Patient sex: M
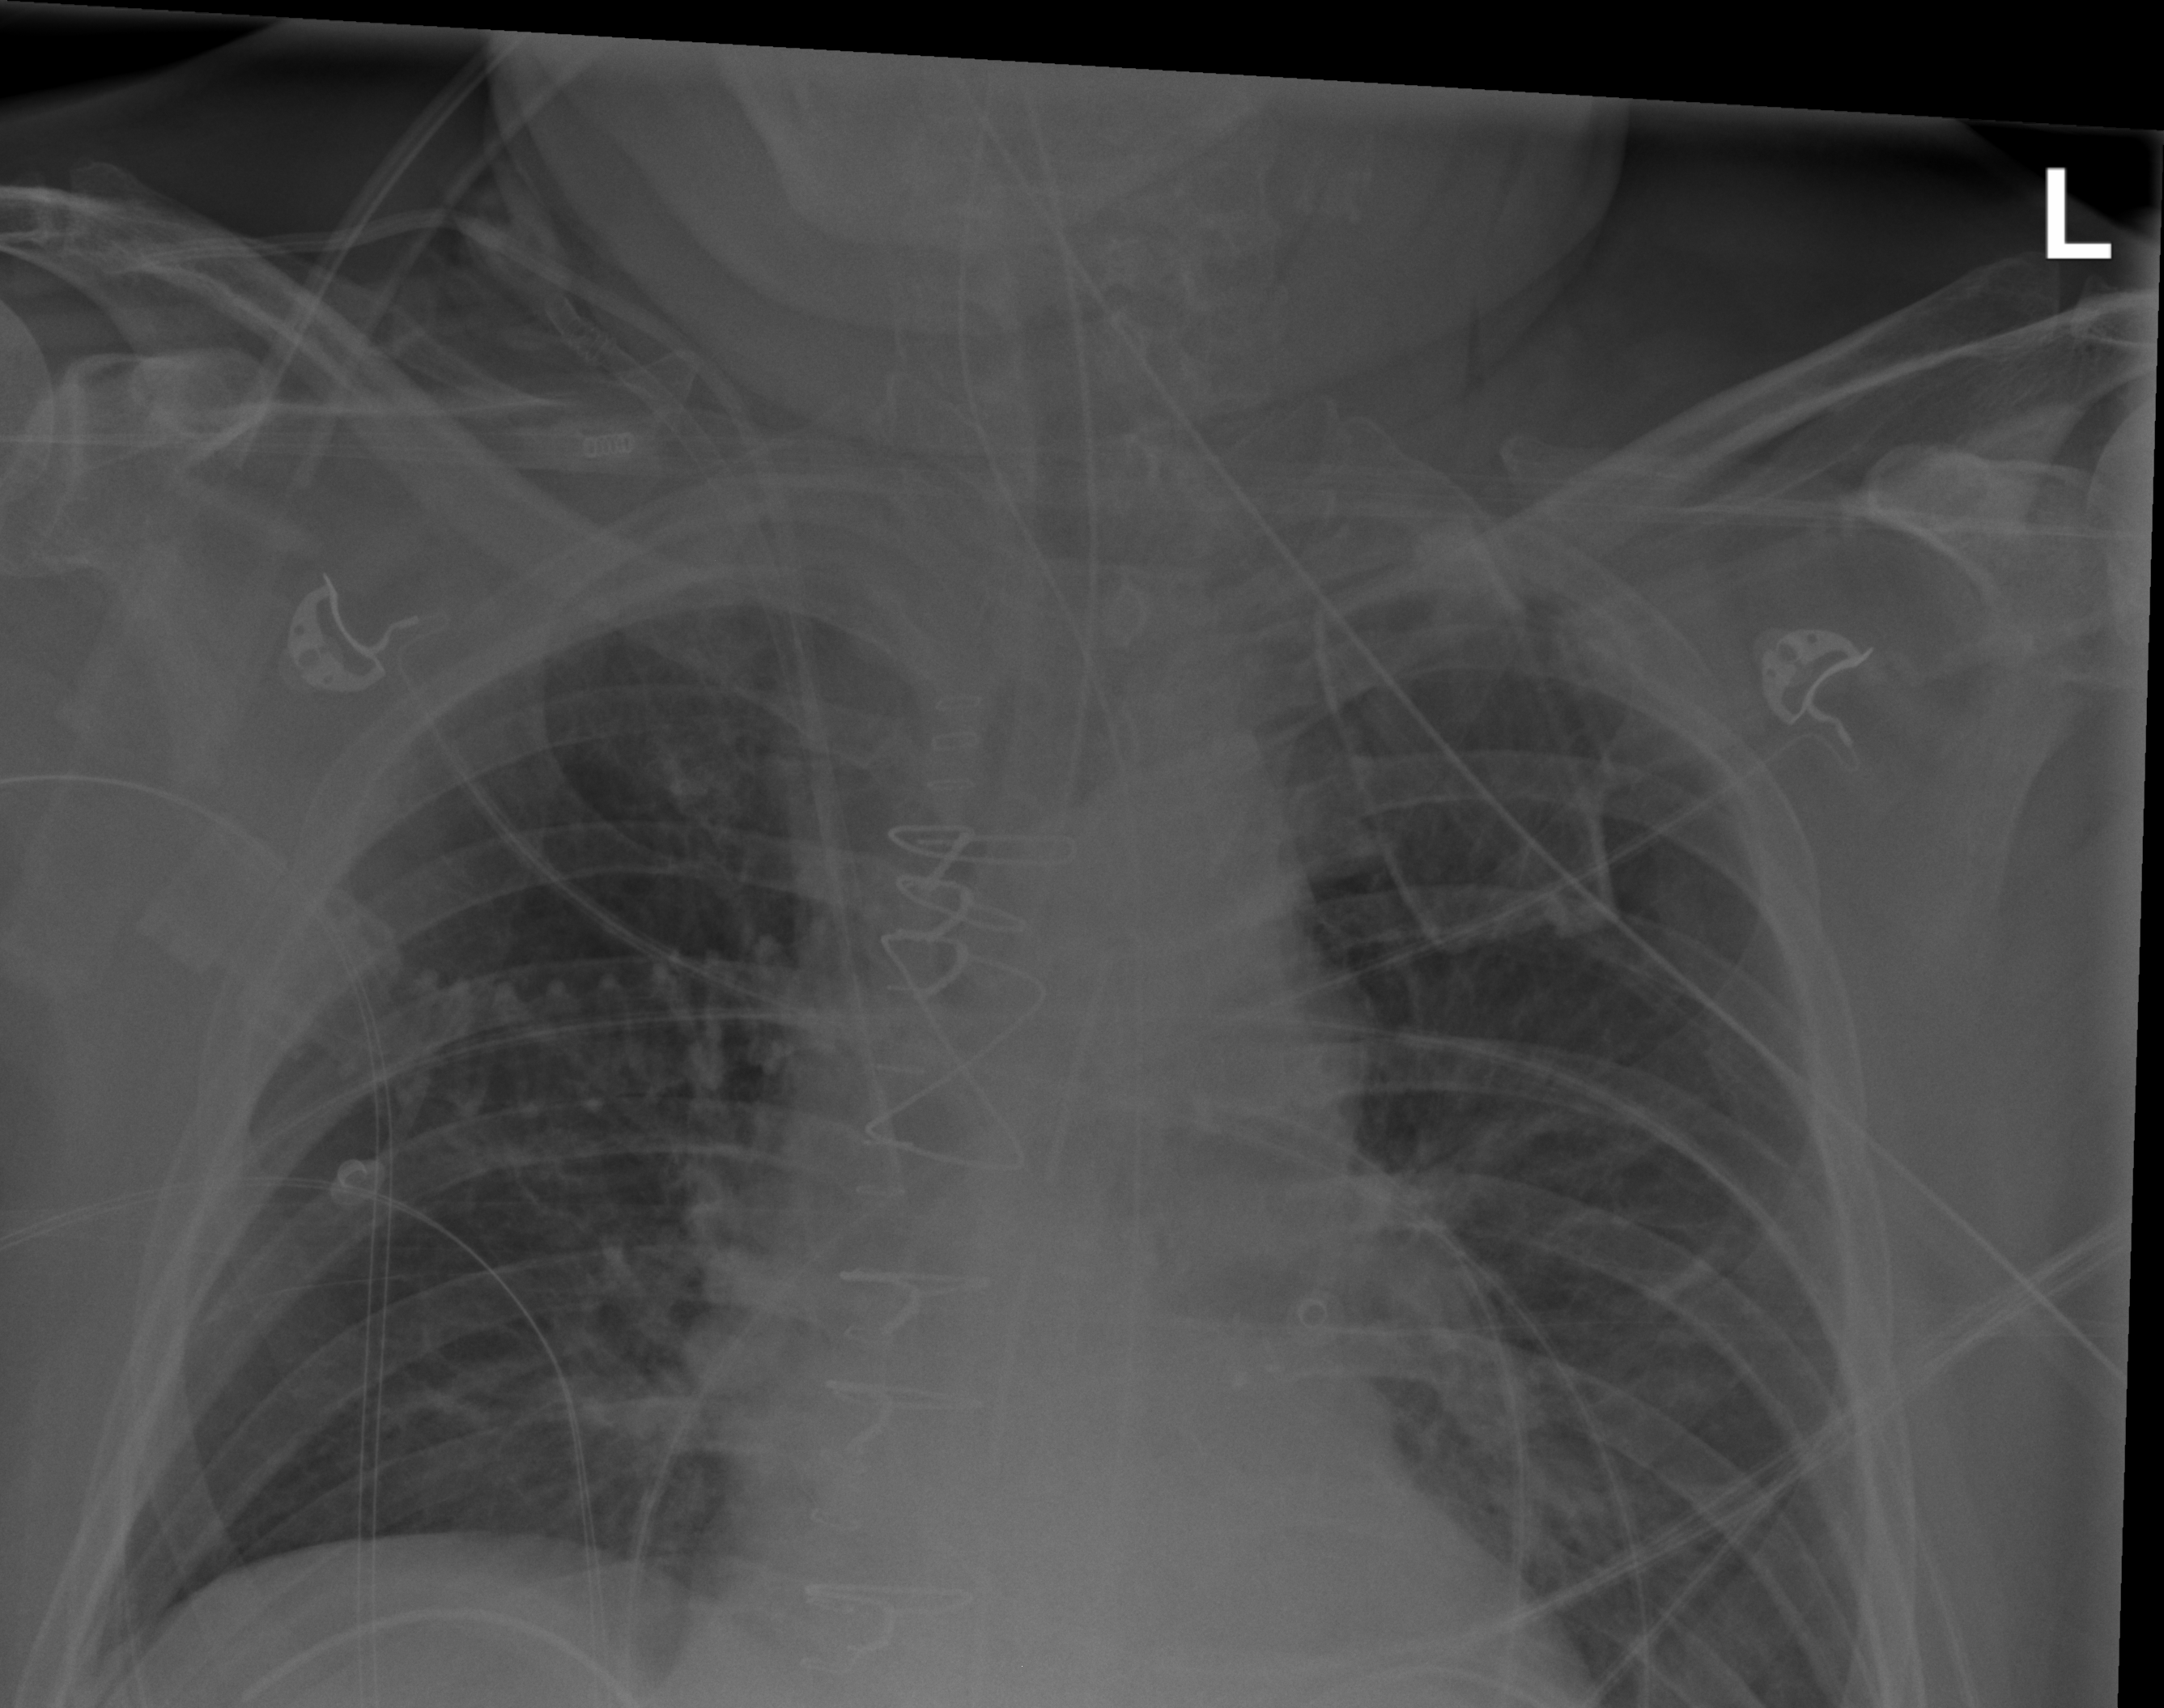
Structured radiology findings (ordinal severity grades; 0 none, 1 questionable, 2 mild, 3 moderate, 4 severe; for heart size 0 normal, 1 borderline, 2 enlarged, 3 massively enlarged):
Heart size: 0
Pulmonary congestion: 2
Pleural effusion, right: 0
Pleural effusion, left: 0
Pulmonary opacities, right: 0
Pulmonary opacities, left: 0
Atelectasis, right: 0
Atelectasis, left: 0